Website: lowes
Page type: billing-address
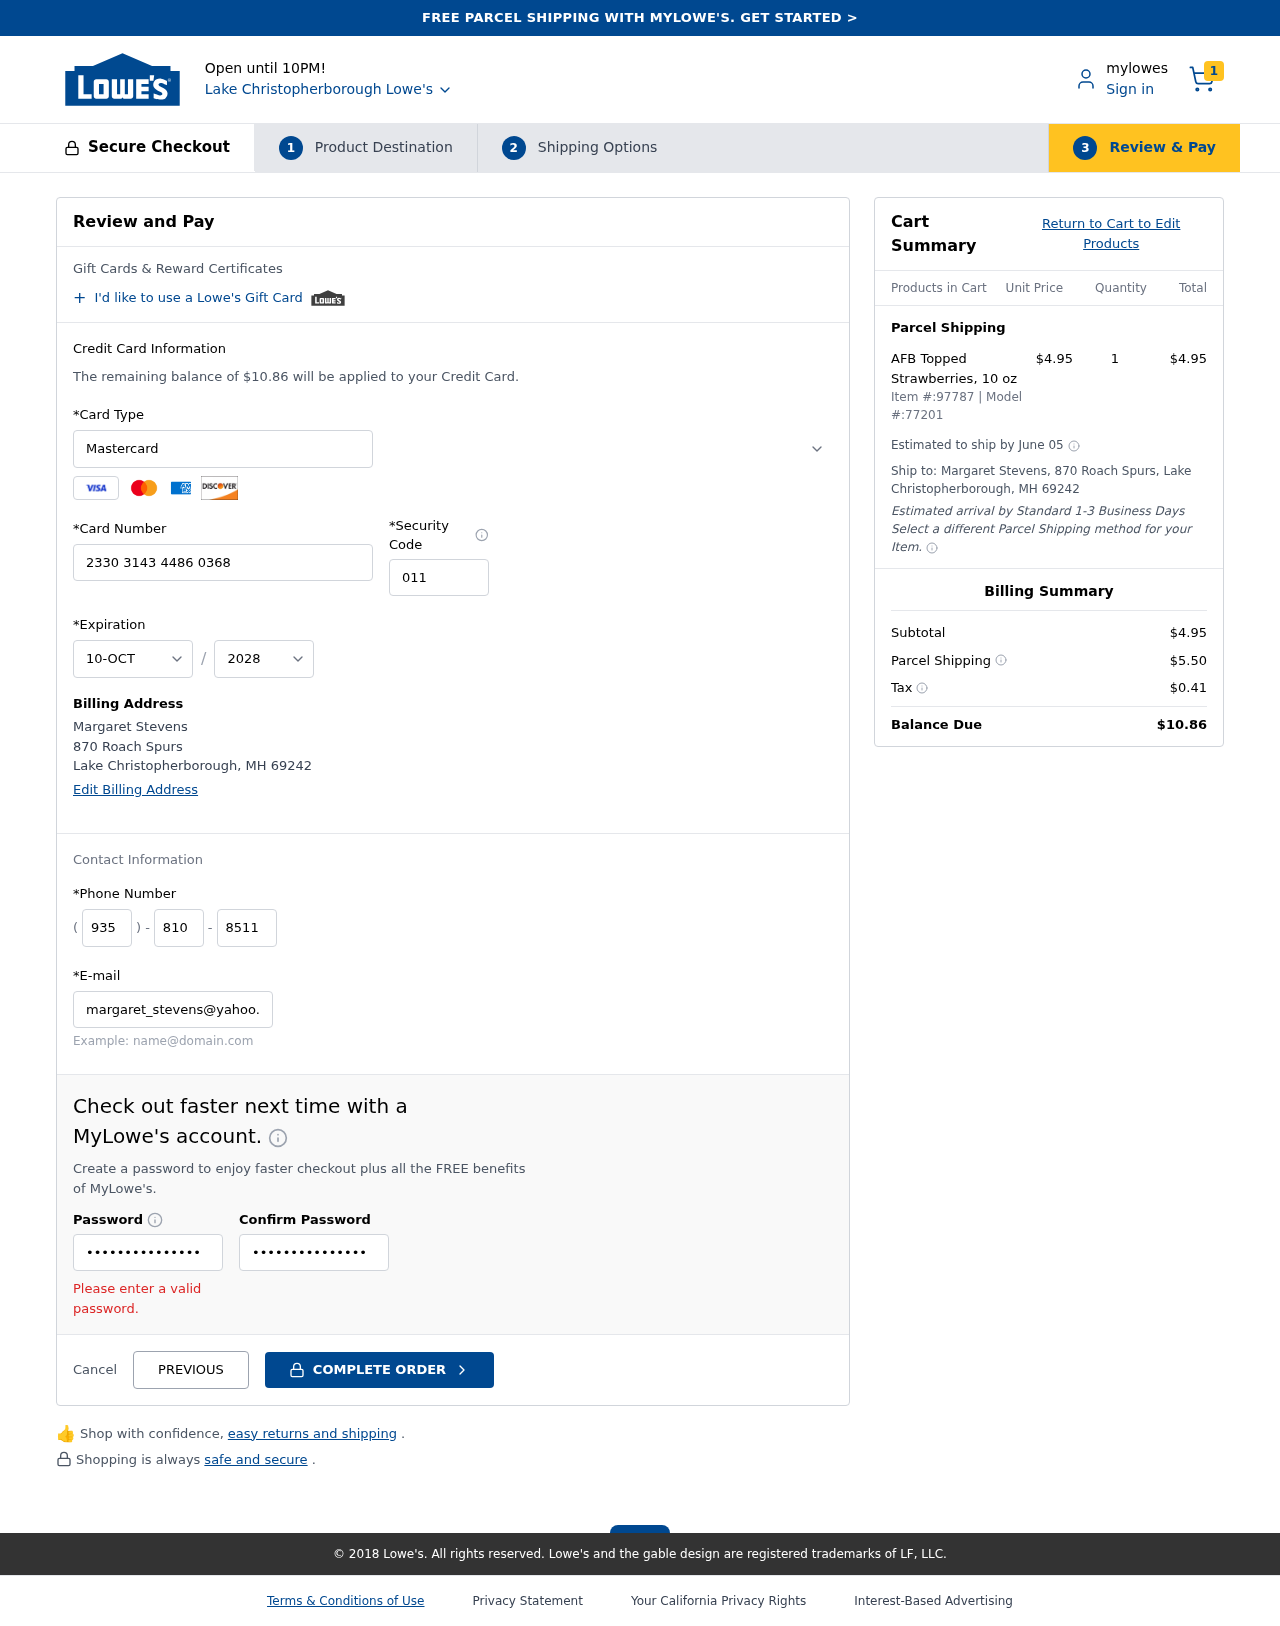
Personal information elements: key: PII_CARD_CVV
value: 011
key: PII_CARD_EXPIRY_MONTH
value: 10
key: PII_CARD_EXPIRY_YEAR
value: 28
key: PII_CARD_NUMBER
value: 2330 3143 4486 0368
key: PII_CARD_TYPE
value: Mastercard
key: PII_CITY
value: Lake Christopherborough
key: PII_CITY_STATE_ZIP
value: Lake Christopherborough, MH 69242
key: PII_EMAIL
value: margaret_stevens@yahoo.com
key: PII_FULLNAME
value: Margaret Stevens
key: PII_PHONE_AREA
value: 935
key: PII_PHONE_PREFIX
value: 810
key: PII_PHONE_SUFFIX
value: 8511
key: PII_STREET
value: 870 Roach Spurs
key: PII_FULLNAME2
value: Margaret Stevens
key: PII_STREET2
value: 870 Roach Spurs
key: PII_CITY_STATE_ZIP2
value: Lake Christopherborough, MH 69242
Product elements: key: PRODUCT1_NAME
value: AFB Topped Strawberries, 10 oz
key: PRODUCT1_PRICE
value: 4.95
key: PRODUCT1_QUANTITY
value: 1
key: PRODUCT_ITEM_NUMBER
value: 97787
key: PRODUCT_MODEL_NUMBER
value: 77201
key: PRODUCT1_LINE_TOTAL
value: $4.95
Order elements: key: ORDER_NUM_ITEMS
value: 1
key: ORDER_TOTAL
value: $10.86
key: ORDER_SHIPPING_DATE
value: June 05
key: ORDER_SUBTOTAL
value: $4.95
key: ORDER_SHIPPING_COST
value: $5.50
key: ORDER_TAX
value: $0.41